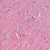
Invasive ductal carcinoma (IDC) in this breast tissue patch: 1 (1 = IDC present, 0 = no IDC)